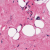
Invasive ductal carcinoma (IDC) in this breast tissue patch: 0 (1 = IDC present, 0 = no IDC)